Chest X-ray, PA view. Patient: 46 years old, sex F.
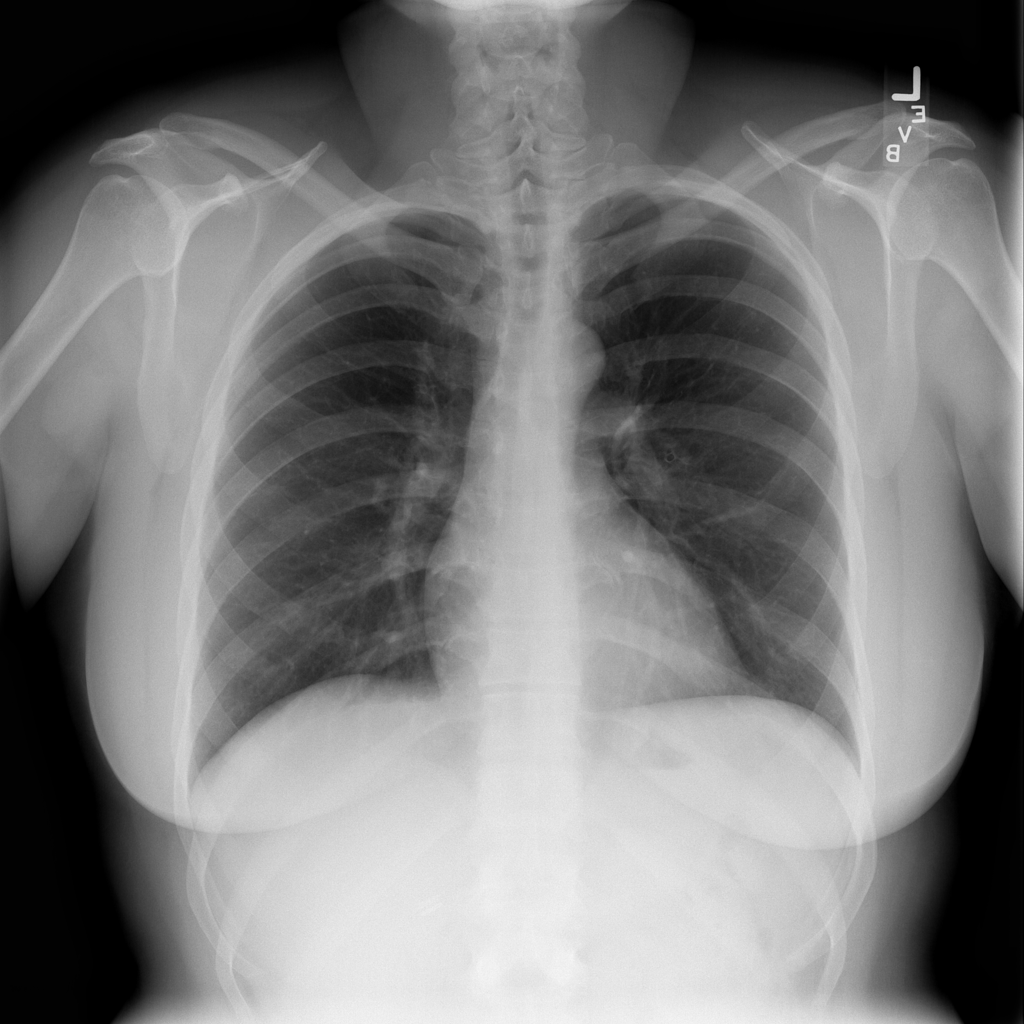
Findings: No Finding